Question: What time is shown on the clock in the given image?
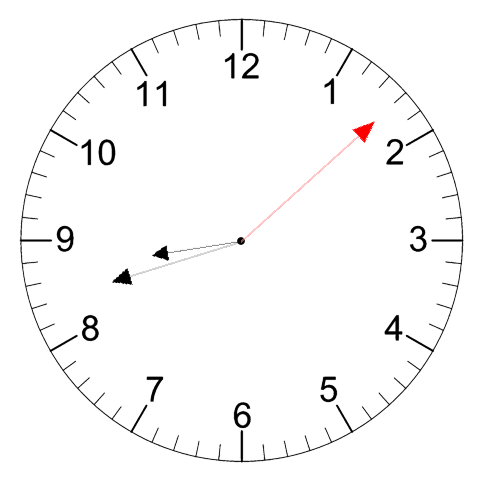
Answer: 08:42:08